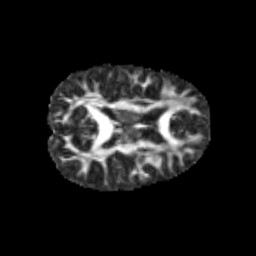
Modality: FA
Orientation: axial
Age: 11
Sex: male
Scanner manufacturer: siemens
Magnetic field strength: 3 T
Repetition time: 3.8 s
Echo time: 0.07 s